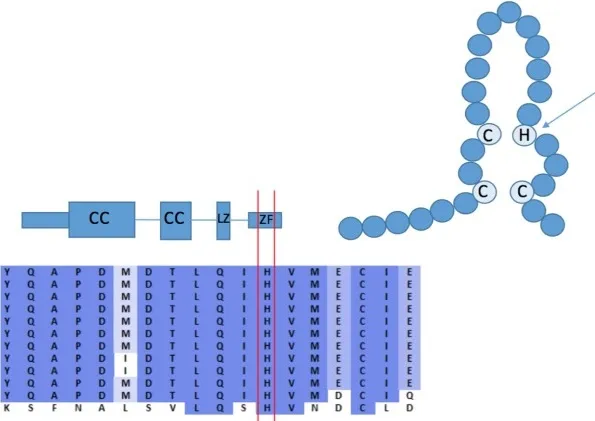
The NEMO gene structure and its zinc finger (ZF) which extends from amino acid residues 397 to 419. The three cysteine residues and the single histidine (H413) residue that coordinate a zinc ion are indicated. H413 is high conserved among different species (modified by Shifera AS The zinc finger domain of IKKgamma (NEMO) protein in health and disease J. Cell. Mol. Med. ).
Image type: pathology (immunostaining)